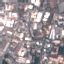
Label: Industrial